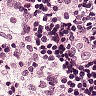
Metastatic tissue present: no